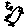
Label: bird